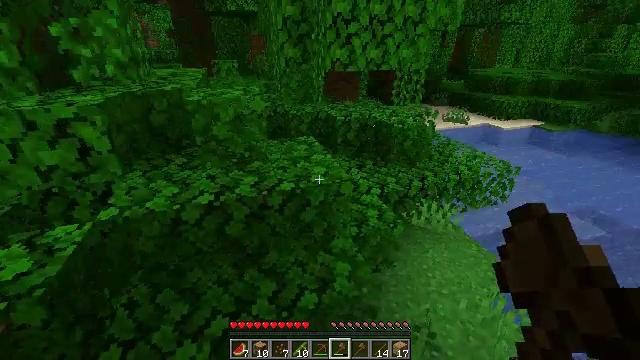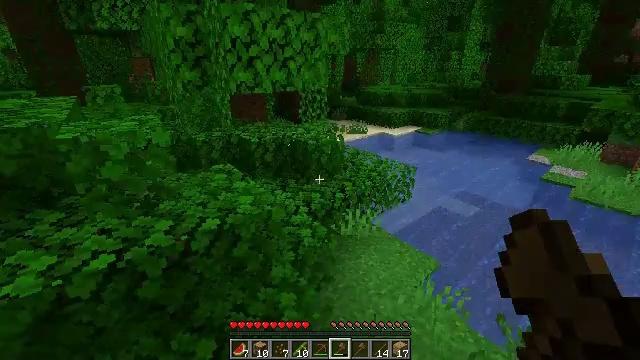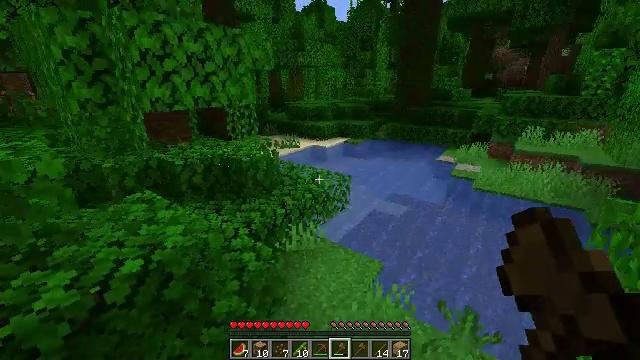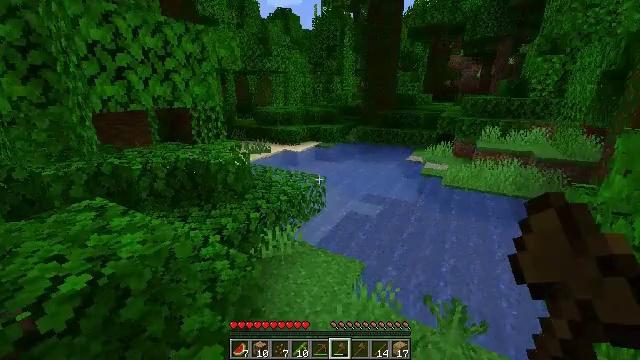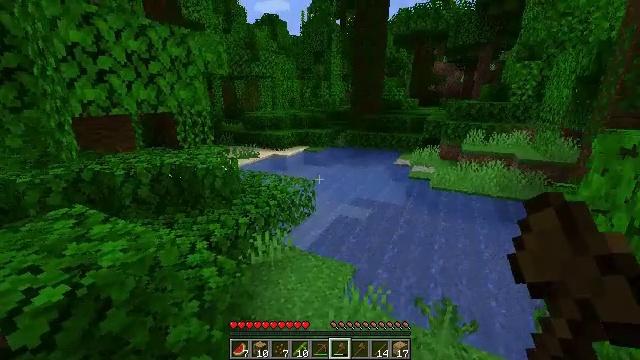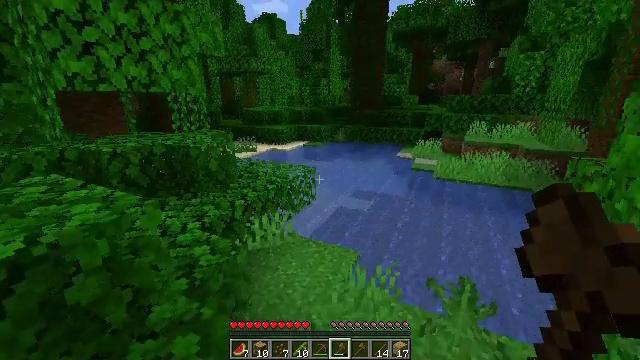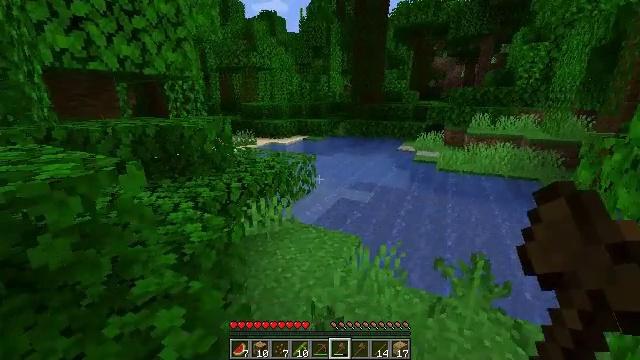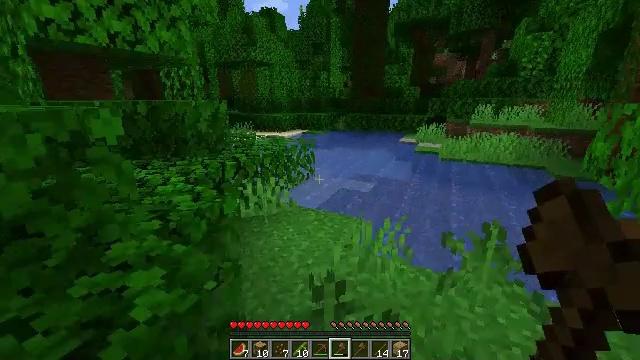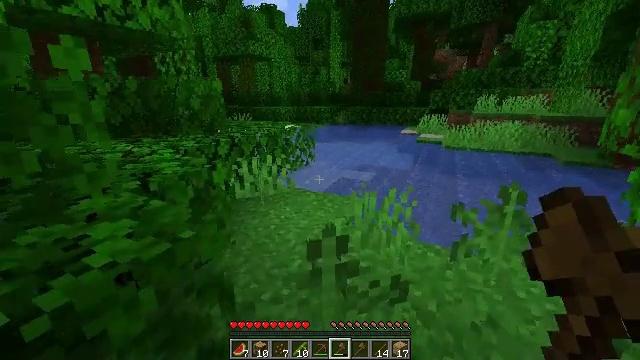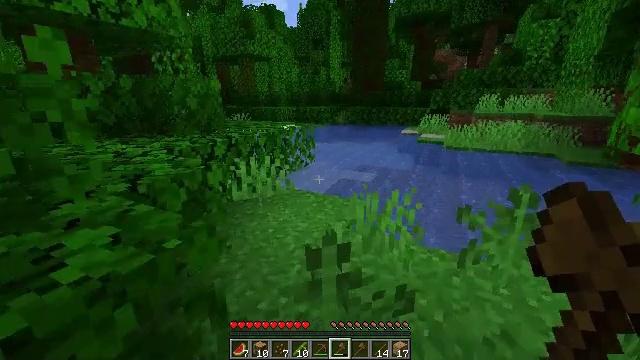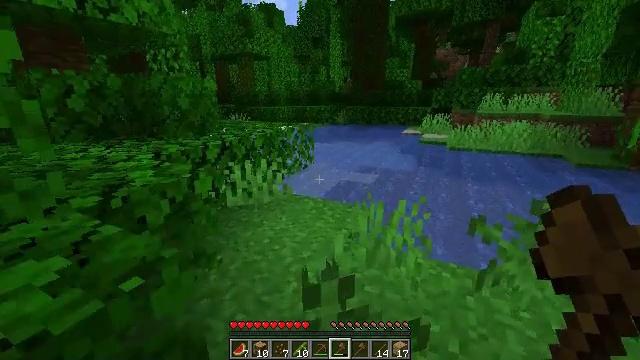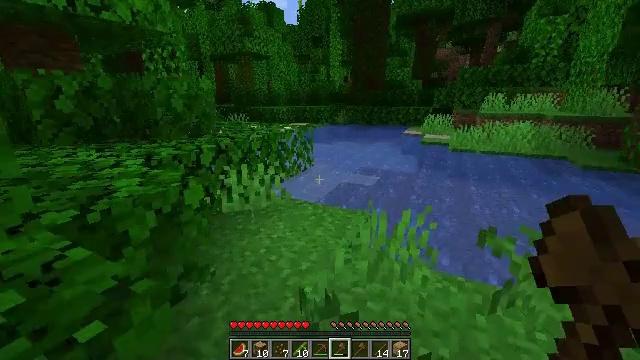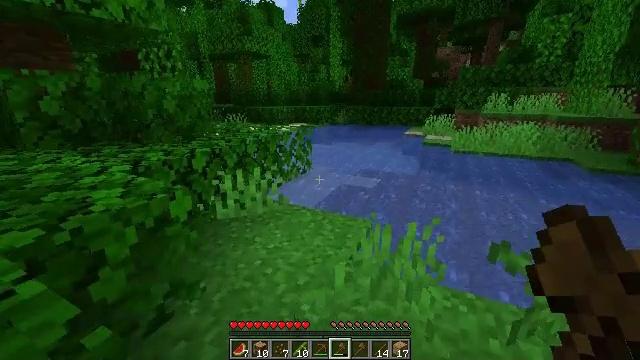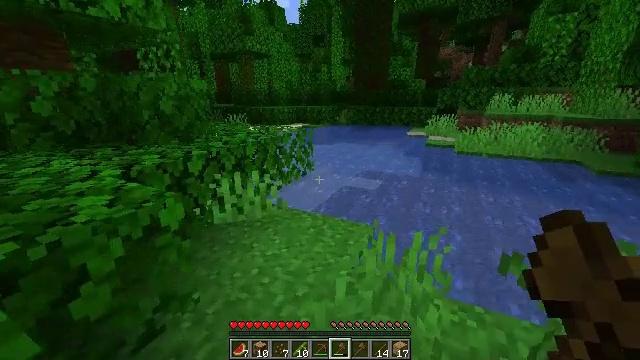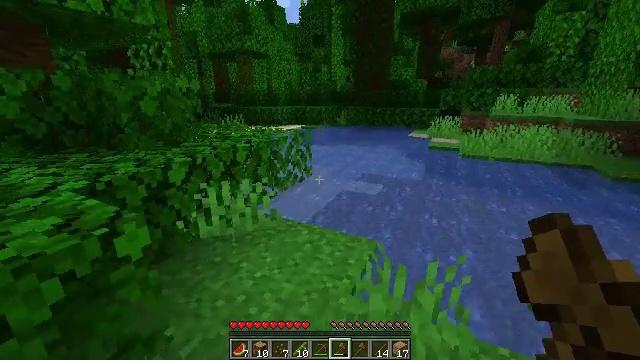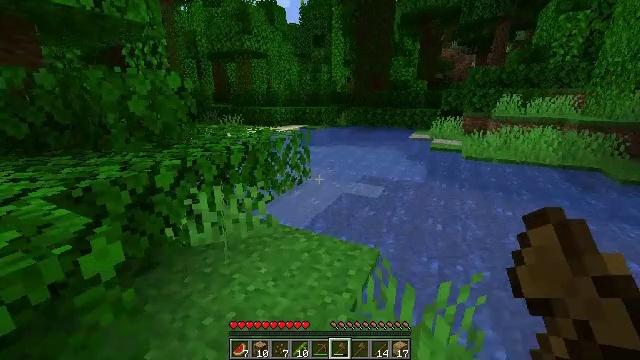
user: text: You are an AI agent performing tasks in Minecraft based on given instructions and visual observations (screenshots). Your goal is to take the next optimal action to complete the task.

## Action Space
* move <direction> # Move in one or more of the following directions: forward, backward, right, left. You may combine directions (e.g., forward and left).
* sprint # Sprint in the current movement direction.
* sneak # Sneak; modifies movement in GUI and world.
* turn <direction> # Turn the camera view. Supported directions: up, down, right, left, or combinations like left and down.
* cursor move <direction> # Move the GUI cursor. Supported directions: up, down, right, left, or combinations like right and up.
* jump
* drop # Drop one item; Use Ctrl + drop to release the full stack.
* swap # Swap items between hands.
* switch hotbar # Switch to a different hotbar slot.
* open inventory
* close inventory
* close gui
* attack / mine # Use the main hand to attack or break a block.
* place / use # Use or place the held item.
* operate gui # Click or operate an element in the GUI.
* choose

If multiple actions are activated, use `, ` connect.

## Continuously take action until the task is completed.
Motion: motion action
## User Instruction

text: Harvest melon from the farm.
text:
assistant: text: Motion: move forward, turn right and up
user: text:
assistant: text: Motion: move forward, turn right and up
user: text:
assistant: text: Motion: move forward, turn right and up
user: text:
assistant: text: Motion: move forward and move right, turn right and up
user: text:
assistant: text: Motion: move forward and move right
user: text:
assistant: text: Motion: move forward and move right
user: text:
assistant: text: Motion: move forward and move right
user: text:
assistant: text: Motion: move forward and move right
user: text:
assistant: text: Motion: move forward
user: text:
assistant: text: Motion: move forward
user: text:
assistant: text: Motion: move forward
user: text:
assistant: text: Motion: move forward
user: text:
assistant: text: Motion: move forward
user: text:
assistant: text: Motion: move forward
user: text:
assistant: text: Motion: move forward
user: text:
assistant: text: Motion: move forward
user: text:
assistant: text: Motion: move forward
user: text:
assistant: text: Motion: move forward
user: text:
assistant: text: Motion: move forward
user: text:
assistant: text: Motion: move forward
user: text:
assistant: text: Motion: move forward
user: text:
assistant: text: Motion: move forward
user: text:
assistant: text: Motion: move forward
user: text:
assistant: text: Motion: move forward
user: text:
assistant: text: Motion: move forward
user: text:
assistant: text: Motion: move forward
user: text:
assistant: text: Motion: move forward, jump
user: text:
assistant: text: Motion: move forward, jump
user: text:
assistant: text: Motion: move forward and move right, jump
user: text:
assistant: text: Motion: move forward and move right, jump